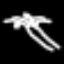
Label: palm tree